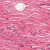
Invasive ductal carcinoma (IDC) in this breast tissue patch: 0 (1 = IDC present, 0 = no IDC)